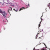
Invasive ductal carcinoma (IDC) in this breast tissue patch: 0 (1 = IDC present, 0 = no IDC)